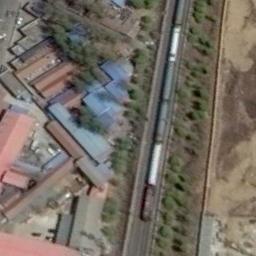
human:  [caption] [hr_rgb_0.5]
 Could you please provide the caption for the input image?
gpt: There are several buildings beside the railway .

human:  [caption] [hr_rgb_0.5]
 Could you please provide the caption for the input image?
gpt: There is a row of blue buildings on one side of the railway .

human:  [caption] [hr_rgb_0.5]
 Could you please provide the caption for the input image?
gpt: These railways are between the wasteland and a industrial area and a train is on one railway .

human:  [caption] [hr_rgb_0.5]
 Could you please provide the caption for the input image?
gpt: The railway is next to some trees and houses .

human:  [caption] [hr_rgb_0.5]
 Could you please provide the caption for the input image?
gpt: There are some green bushes and buildings beside the railway .